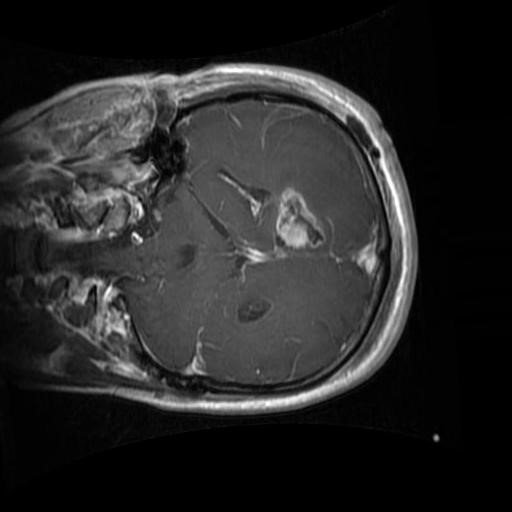
Label: brain_glioma